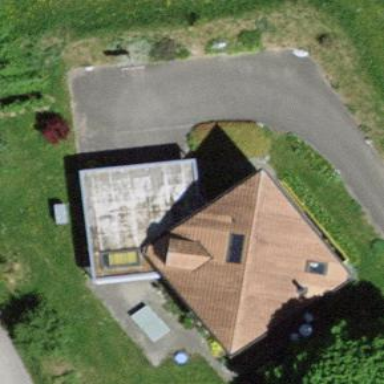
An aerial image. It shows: Garage building.